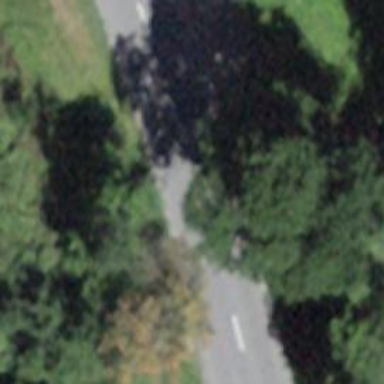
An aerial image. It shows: Tertiary road.